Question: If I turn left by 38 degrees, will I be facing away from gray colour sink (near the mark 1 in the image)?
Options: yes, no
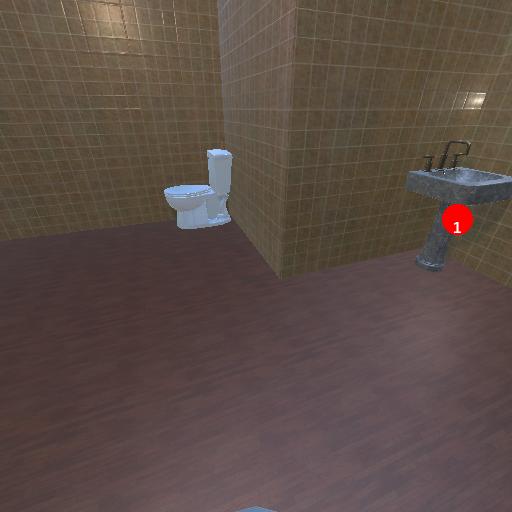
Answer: yes